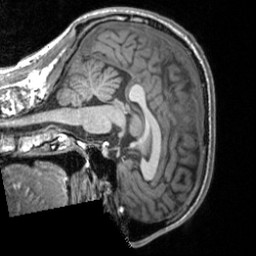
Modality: T1w
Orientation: sagittal
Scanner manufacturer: siemens
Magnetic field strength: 3 T
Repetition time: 1.9 s
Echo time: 0.00226 s